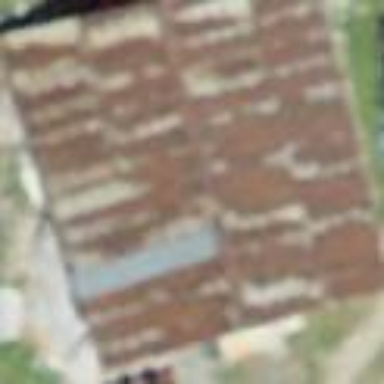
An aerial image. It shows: Detached building with gabled roof.